Interaction volume radius: 10 \u00c5
Interaction volume height: 20 \u00c5
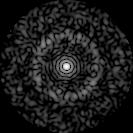
Disorder parameter: 0.8354